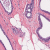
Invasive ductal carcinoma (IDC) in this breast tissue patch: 0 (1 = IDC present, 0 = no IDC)